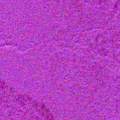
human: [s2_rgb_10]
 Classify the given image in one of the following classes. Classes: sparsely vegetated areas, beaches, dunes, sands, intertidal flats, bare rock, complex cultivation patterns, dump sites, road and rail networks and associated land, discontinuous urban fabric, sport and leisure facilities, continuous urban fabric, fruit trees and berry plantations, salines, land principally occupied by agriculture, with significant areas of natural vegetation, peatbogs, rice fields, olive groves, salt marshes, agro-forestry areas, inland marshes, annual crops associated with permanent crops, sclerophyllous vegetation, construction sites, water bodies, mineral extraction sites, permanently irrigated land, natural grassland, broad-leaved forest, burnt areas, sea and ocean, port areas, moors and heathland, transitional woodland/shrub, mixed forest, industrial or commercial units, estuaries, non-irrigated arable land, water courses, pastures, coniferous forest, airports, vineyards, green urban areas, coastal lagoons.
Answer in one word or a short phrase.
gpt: sea and ocean